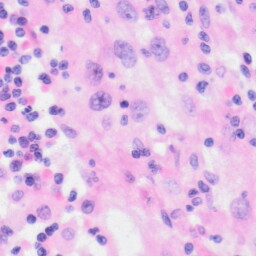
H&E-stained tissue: Kidney